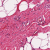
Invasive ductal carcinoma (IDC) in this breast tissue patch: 0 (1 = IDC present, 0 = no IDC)